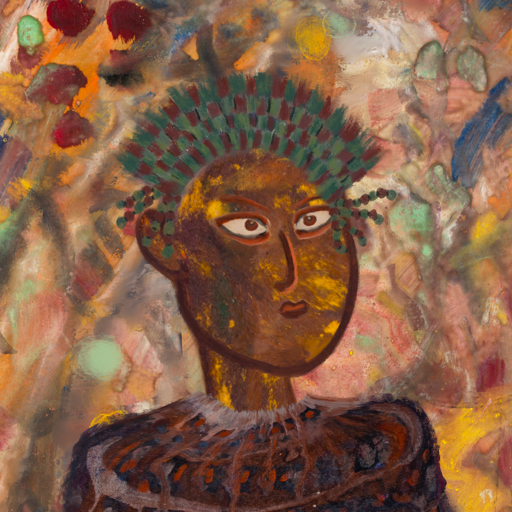
Background: Mother_And_Son_Mother, Head And Neck Side: Comrade, Face Side: Roy_Bahadur, Bust: Hypocrite, Hair Side: Blank, Head Accessory: After_Raid_Crown, Second Necklace: Blank, Necklace: Blank, Baby: Blank